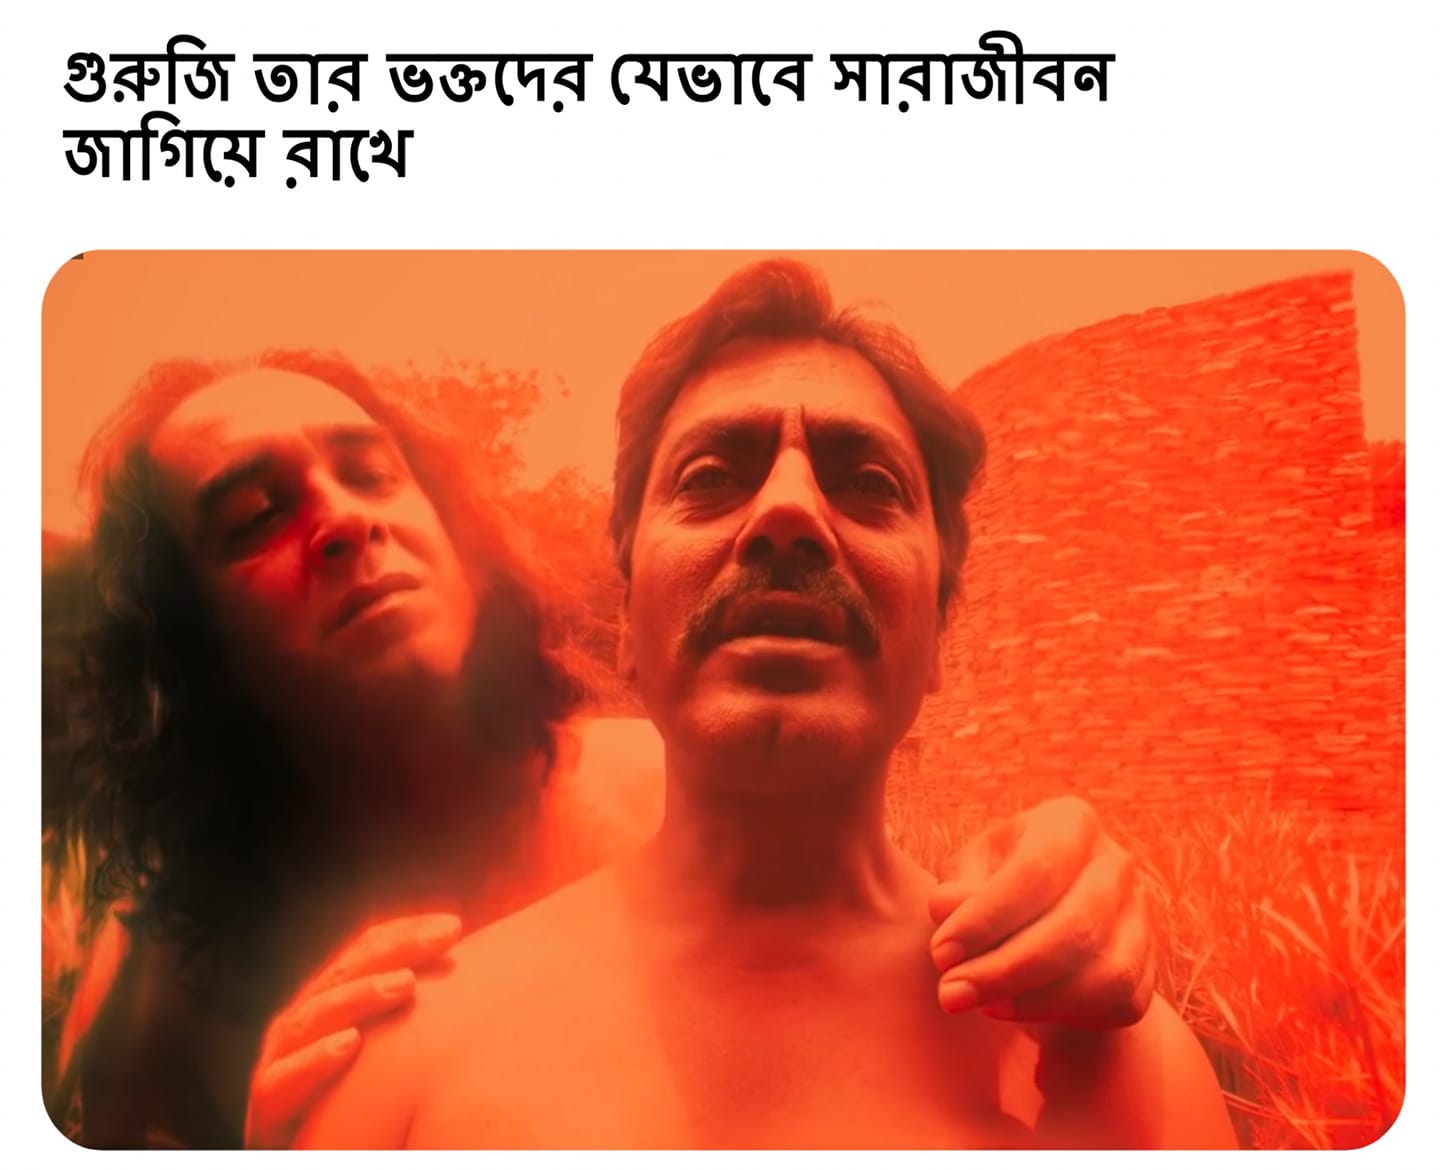
Caption: গুরুজি তার ভক্তদের যেভাবে সারাজীবন জাগিয়ে রাখে
Label: non-hate